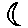
Label: moon